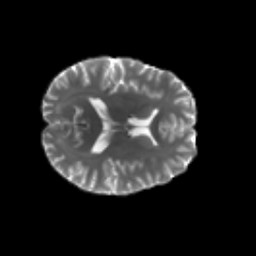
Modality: T2w
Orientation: axial
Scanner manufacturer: siemens
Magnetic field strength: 3 T
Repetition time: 4.16 s
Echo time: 0.0806 s